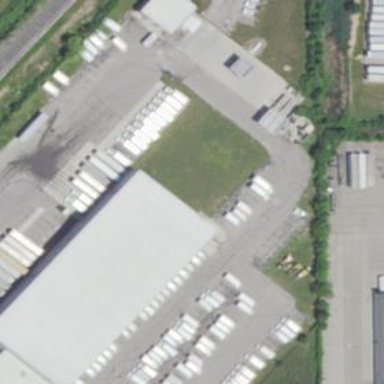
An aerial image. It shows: Warehouse.